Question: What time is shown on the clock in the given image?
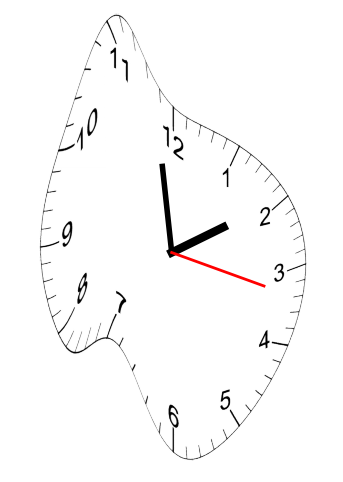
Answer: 01:58:17